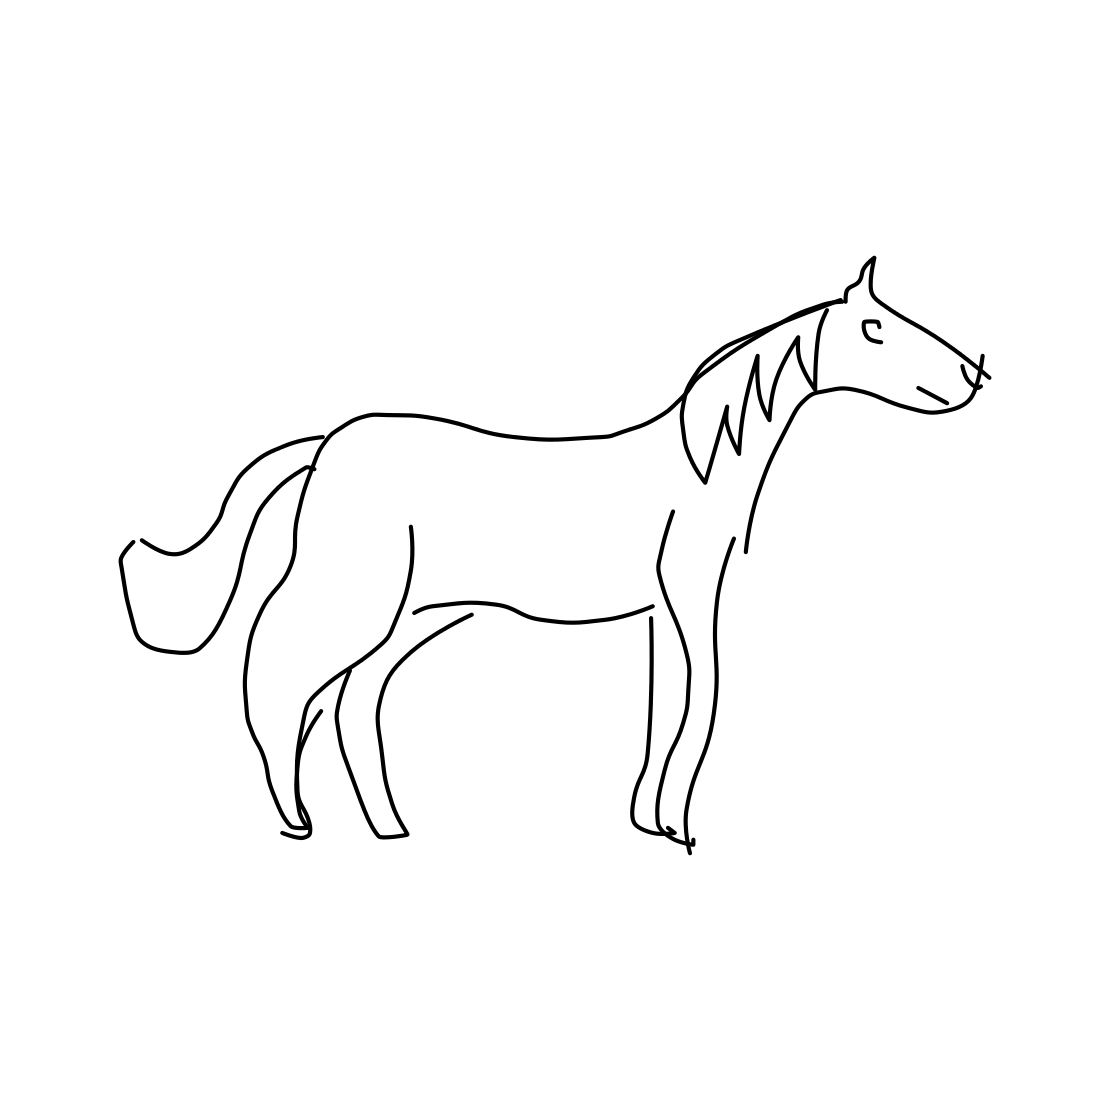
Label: horse